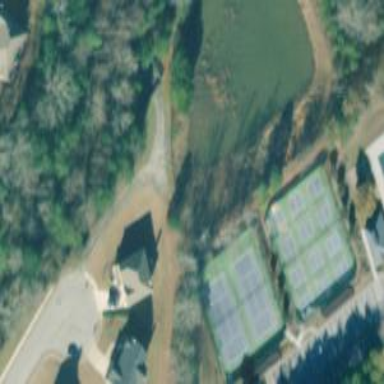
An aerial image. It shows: Tennis court in leisure pitch.